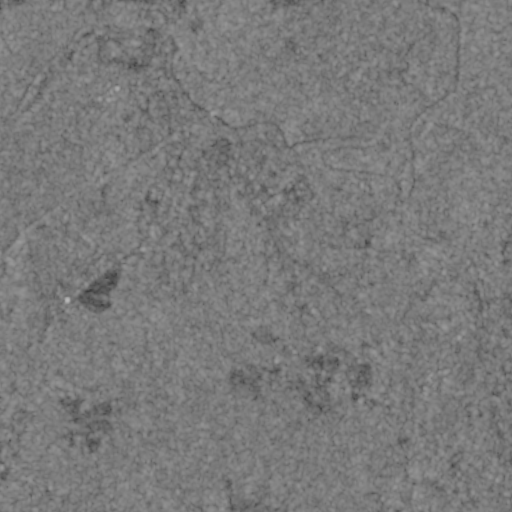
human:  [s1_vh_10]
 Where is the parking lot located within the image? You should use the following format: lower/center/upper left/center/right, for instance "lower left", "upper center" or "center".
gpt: The parking lot is located in the upper left of the image.
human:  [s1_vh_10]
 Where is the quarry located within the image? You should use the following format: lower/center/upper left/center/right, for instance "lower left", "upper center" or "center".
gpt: The quarry is located in the lower right of the image.
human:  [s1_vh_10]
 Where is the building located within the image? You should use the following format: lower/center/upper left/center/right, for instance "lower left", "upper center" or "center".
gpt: There is no building in the image.

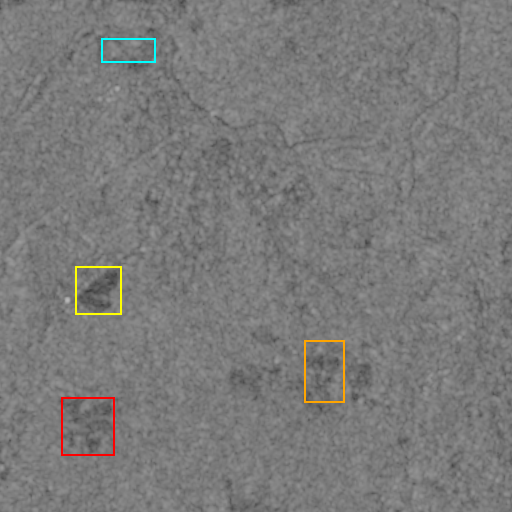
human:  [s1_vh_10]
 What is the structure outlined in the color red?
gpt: The structure outlined in red is a crop field.
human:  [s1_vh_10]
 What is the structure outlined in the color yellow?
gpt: The structure outlined in yellow is a park.
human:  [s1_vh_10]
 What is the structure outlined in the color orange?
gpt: The structure outlined in orange is a quarry.
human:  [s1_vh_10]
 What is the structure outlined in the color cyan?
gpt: The structure outlined in cyan is a building.
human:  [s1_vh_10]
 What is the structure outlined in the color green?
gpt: There is no green outline.